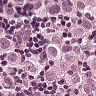
Metastatic tissue present: yes